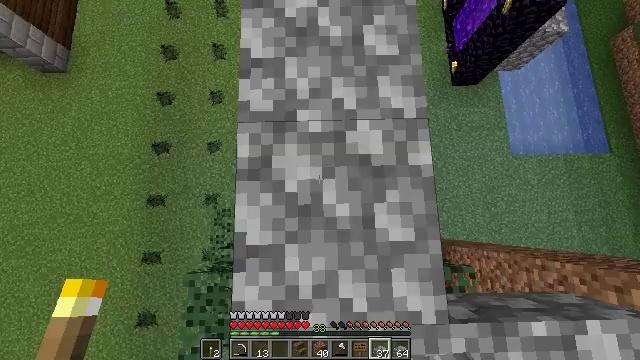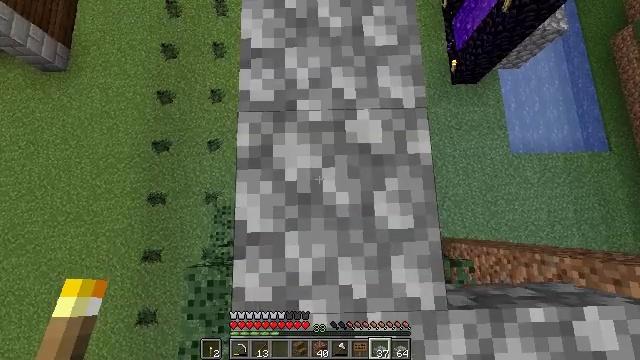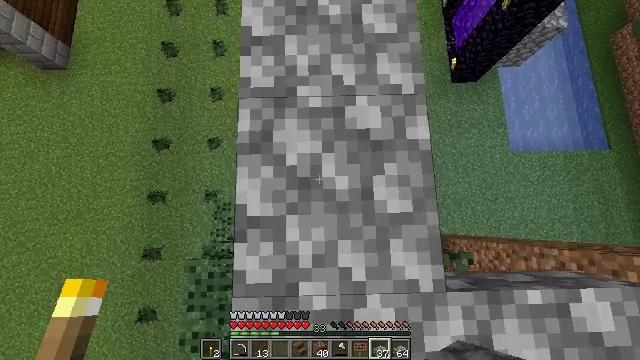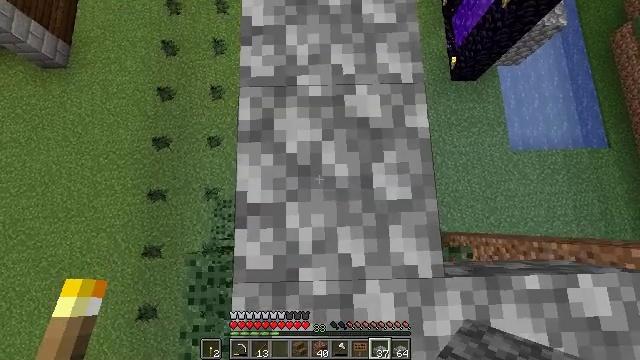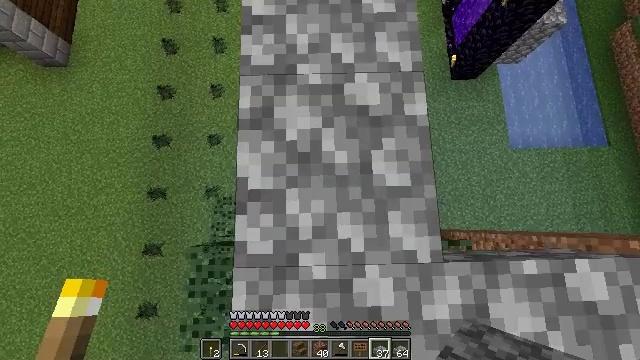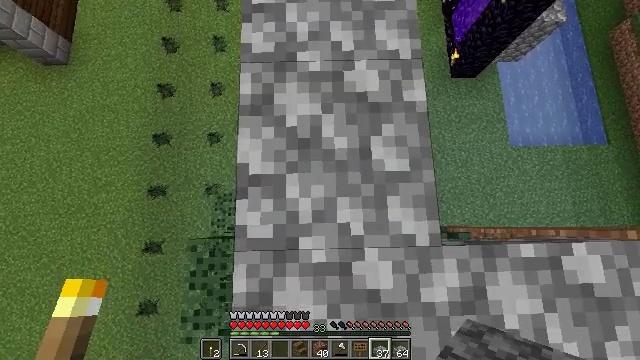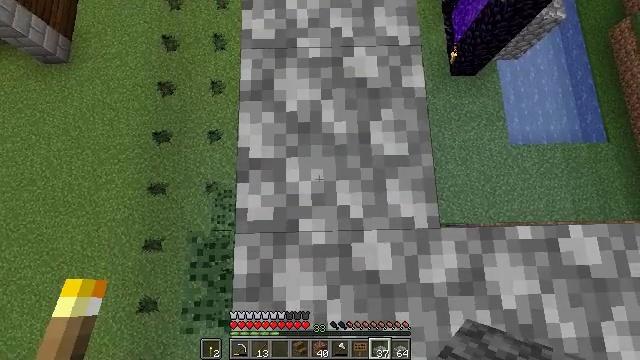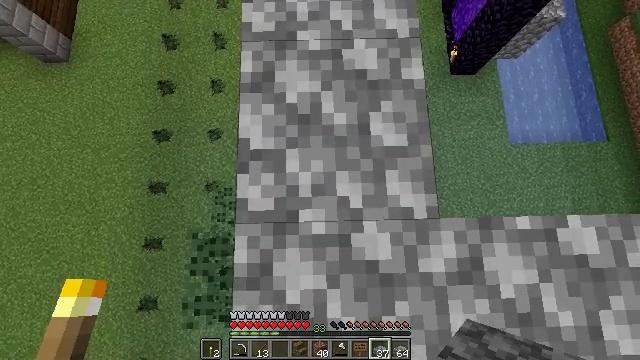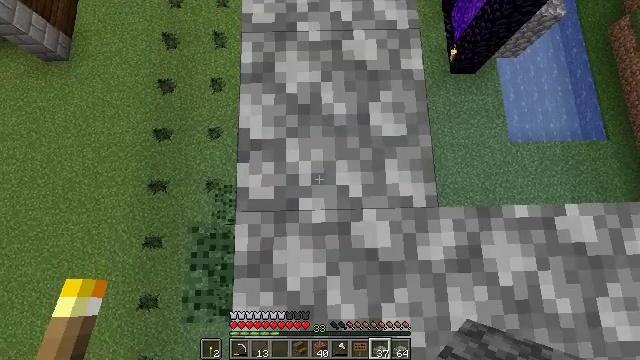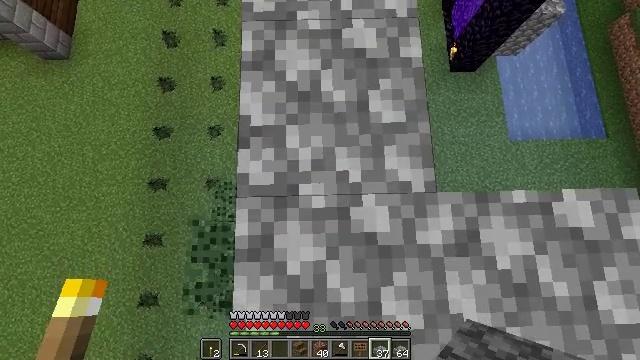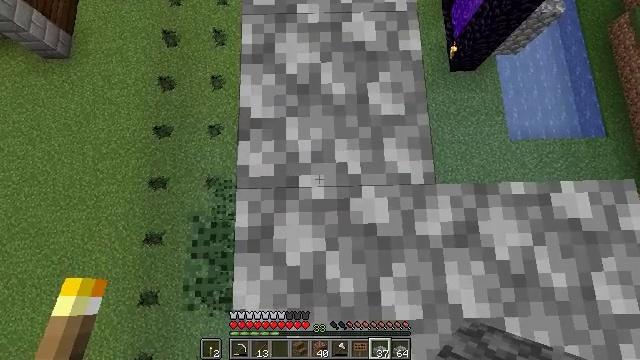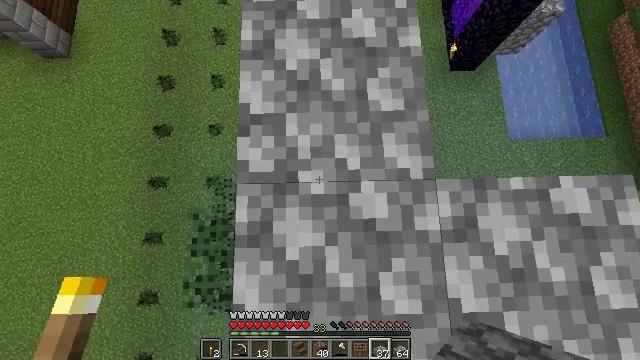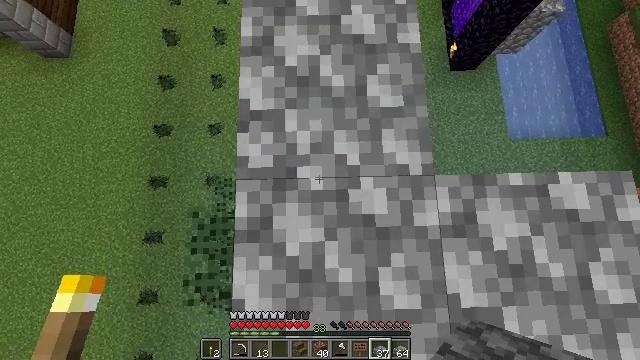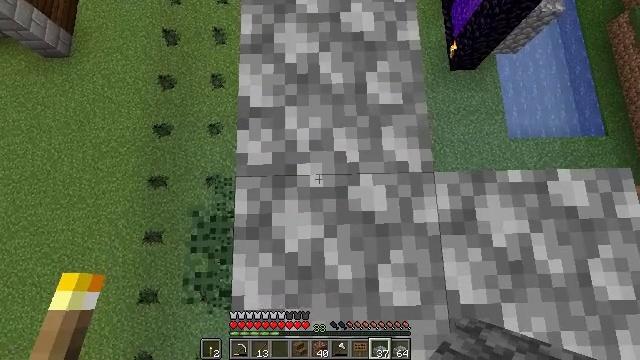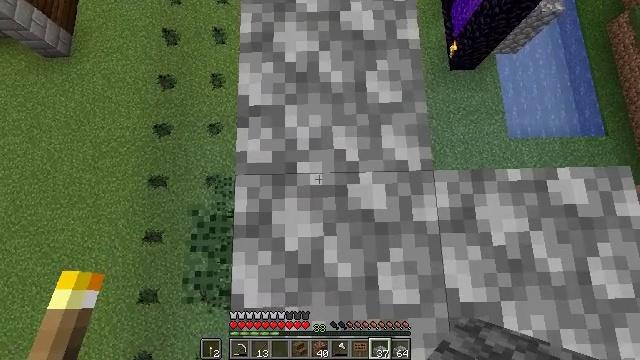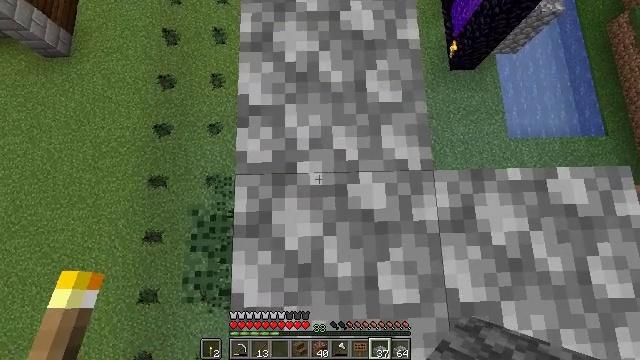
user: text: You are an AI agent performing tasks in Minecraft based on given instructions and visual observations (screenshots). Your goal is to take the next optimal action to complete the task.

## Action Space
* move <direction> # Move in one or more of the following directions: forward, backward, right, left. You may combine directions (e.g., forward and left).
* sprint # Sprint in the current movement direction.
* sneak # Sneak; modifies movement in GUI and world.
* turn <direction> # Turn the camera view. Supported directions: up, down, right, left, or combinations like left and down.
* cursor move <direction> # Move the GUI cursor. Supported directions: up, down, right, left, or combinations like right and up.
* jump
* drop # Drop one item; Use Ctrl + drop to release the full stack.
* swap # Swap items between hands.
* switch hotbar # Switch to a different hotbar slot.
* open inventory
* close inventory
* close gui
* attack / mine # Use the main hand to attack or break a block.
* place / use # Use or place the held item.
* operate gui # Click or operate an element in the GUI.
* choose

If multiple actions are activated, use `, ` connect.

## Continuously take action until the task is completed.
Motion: motion action
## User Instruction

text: Mine the cobblestone slab.
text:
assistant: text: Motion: move back, sneak
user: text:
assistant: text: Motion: move back, sneak
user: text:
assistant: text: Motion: move back, sneak
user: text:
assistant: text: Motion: move back, sneak
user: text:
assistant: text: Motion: move back, sneak
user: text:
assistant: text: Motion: move back, sneak
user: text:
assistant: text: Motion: move back, sneak
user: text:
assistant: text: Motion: move back, sneak
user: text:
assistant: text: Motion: move back, sneak
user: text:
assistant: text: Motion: sneak
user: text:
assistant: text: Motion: sneak
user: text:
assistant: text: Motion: sneak
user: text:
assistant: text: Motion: sneak
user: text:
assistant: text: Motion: sneak
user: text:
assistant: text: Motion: sneak
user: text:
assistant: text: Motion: sneak
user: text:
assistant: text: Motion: sneak
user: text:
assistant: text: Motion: sneak, turn right
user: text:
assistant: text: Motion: sneak, turn right
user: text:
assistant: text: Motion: sneak, turn right and up
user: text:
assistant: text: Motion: sneak, turn right and up
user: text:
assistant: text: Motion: sneak, turn right and up
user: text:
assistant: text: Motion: sneak, turn right and up
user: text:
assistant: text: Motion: sneak, turn right and up
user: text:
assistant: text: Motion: sneak, turn left
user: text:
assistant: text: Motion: sneak, turn left and up
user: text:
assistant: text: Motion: sneak, turn left and up
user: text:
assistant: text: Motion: sneak, turn left and up
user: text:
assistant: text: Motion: sneak, turn left and up
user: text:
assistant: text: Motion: sneak, turn right